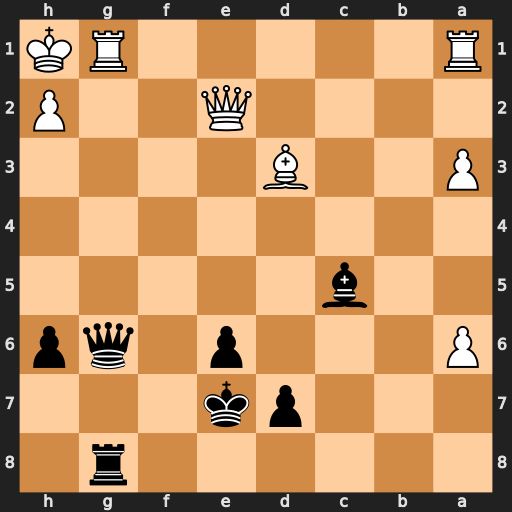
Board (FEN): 6r1/3pk3/P3p1qp/2b5/8/P2B4/4Q2P/R5RK
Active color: b
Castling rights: -
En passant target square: -
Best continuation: Qxg1+ Rxg1 Rxg1#